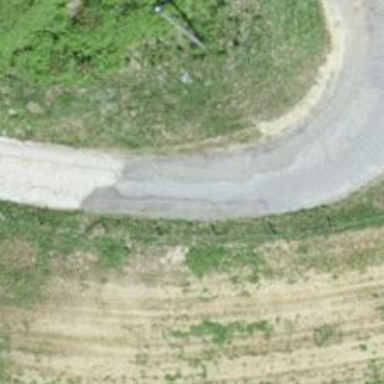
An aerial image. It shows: Unclassified road.